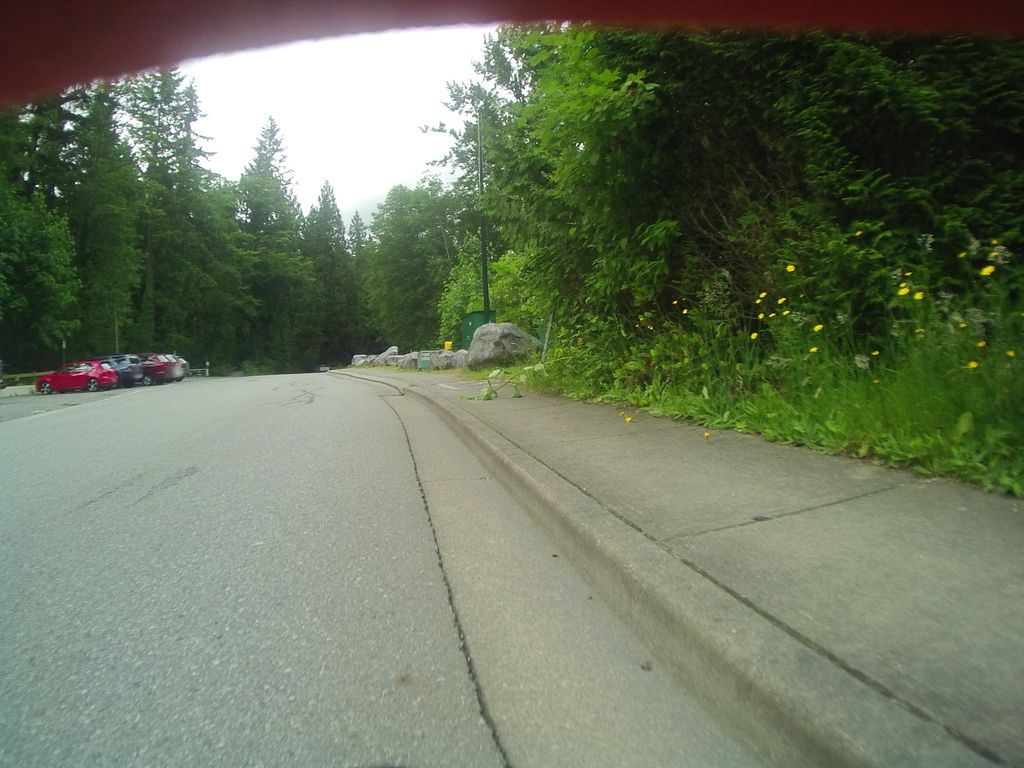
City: vancouver